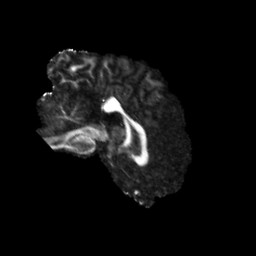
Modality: FA
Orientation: sagittal
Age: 41
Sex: male
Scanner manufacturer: siemens
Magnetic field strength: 3 T
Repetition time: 3.23 s
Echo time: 0.0892 s